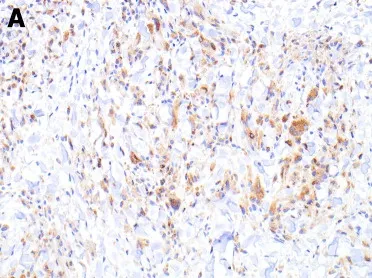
IHC for CD68 is diffusely positive in histiocytes (A, 20x).
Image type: pathology (immunostaining)